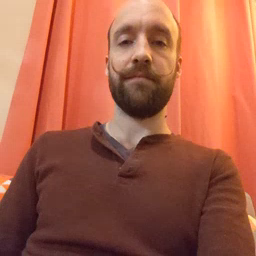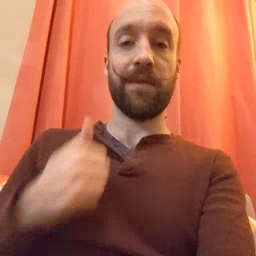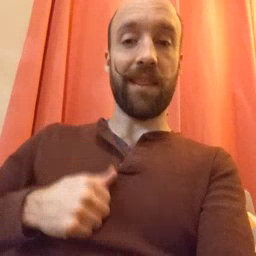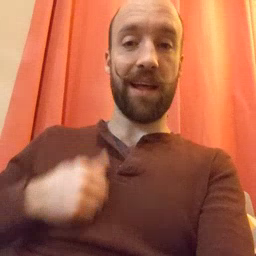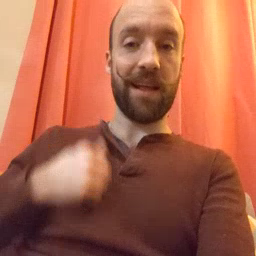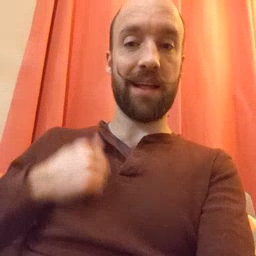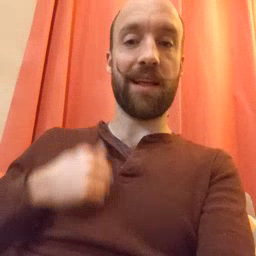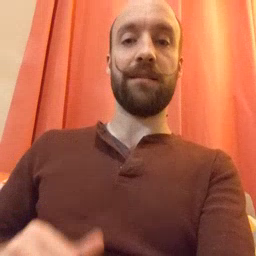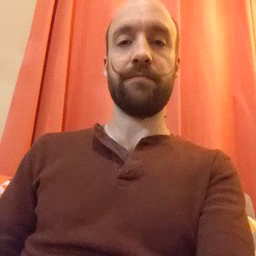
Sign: bath